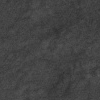
Atmospheric dust classification: not_dusty